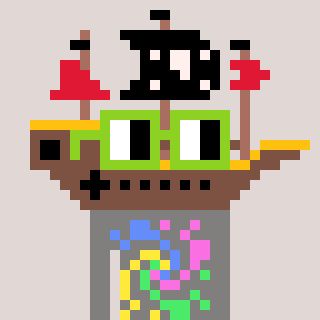
a pixel art character with square light green glasses, a pirateship-shaped head and a bluegrey-colored body on a warm background